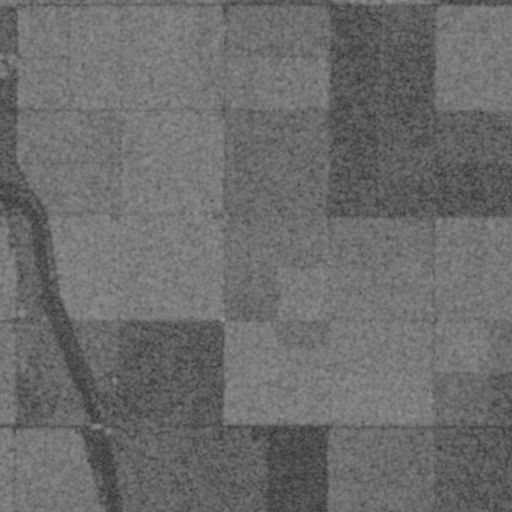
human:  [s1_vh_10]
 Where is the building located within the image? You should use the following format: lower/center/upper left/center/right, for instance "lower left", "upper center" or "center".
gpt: The building is located in the upper left of the image.
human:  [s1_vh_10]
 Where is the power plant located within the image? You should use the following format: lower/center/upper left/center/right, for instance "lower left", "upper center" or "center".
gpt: There is no power plant in the image.

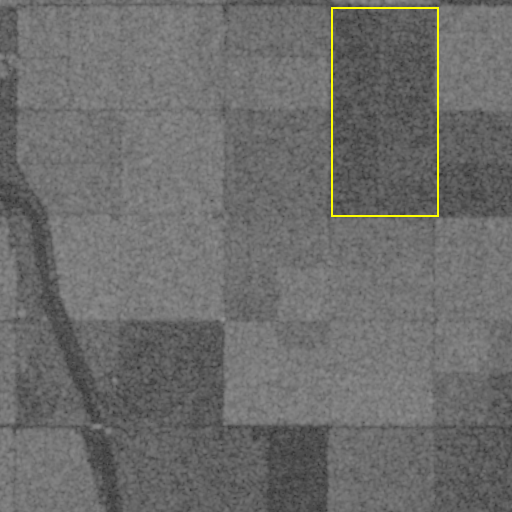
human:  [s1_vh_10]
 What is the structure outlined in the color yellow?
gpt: The structure outlined in yellow is a crop field.
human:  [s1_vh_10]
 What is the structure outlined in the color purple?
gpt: There is no purple outline.